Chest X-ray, AP view. Patient: 58 years old, sex M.
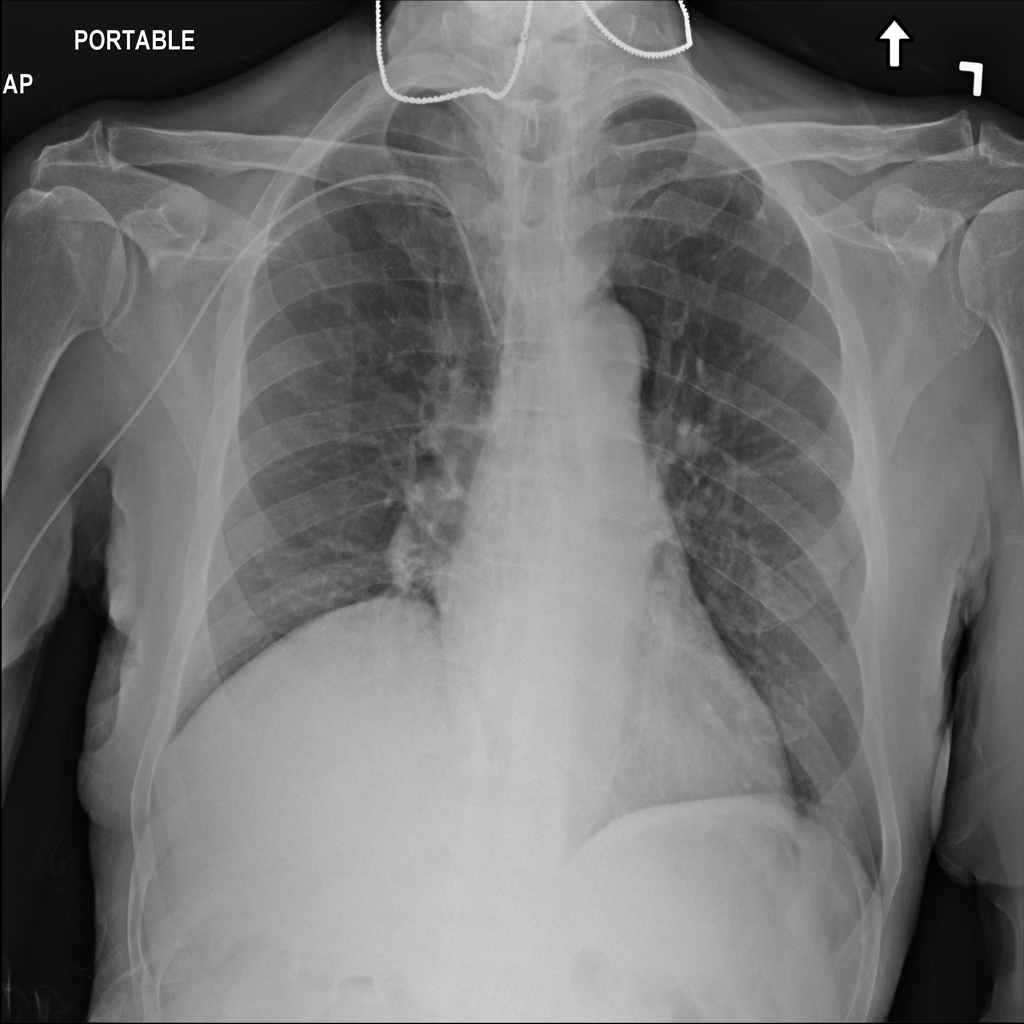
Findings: No Finding